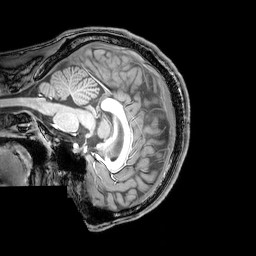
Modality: T1w
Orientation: sagittal
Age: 20
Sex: male
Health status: healthy
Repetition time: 0.081 s
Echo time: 0.037 s